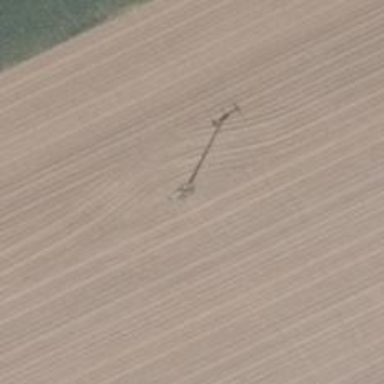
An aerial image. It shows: Power pole.